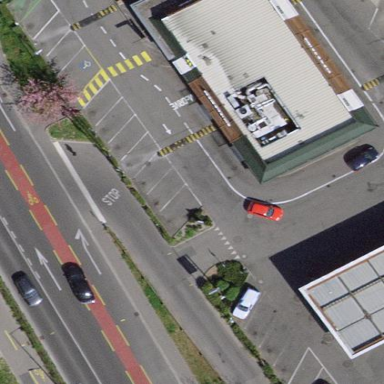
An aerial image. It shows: Fast food restaurant building.